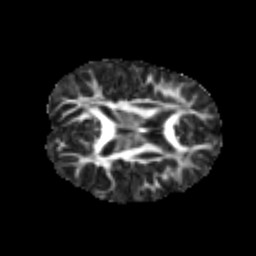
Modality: FA
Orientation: axial
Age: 6
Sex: male
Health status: healthy